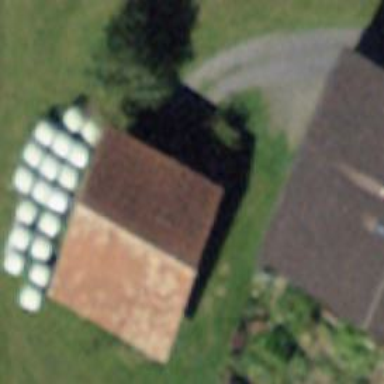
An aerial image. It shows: Barn.